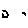
Label: hexagon